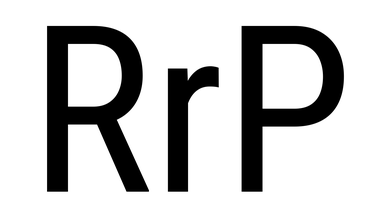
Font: Roboto_Condensed_Regular